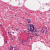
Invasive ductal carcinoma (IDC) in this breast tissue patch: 0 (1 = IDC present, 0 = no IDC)